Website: home-depot
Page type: receipt
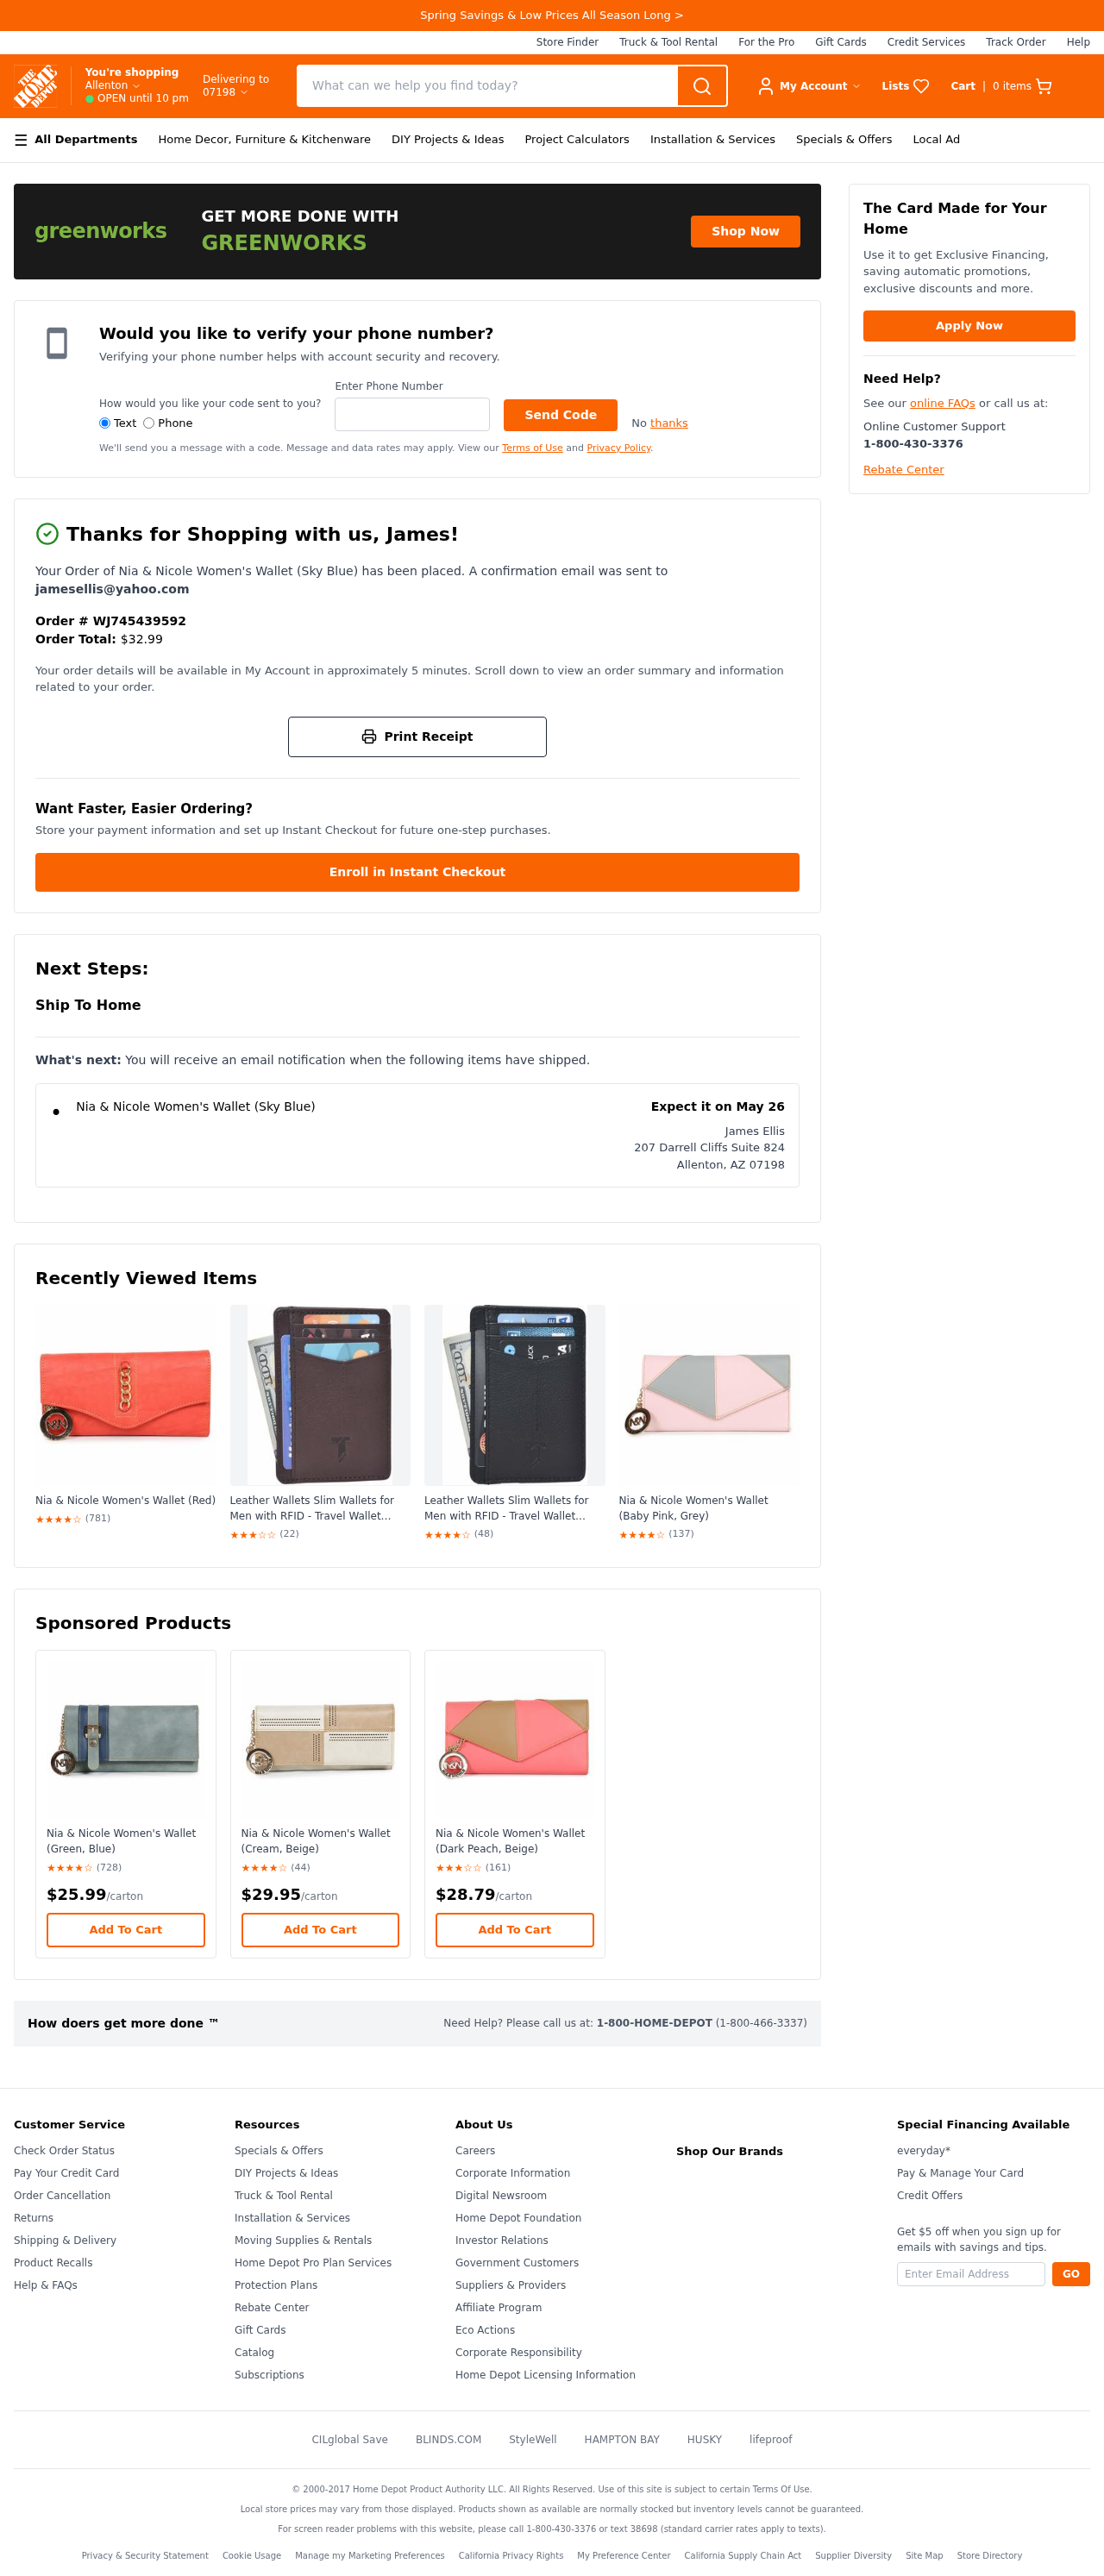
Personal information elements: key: PII_CITY
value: Allenton
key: PII_CITY_STATE_ZIP
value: Allenton, AZ 07198
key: PII_EMAIL
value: jamesellis@yahoo.com
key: PII_FIRSTNAME
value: James
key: PII_FULLNAME
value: James Ellis
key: PII_PHONE
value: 8704214914
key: PII_POSTCODE
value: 07198
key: PII_STREET
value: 207 Darrell Cliffs Suite 824
Product elements: key: PRODUCT1_NAME
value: Nia & Nicole Women's Wallet (Sky Blue)
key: PRODUCT2_NAME
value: Nia & Nicole Women's Wallet (Red)
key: PRODUCT2_RATING
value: ★★★★☆
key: PRODUCT2_NUM_RATINGS
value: (781)
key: PRODUCT3_NAME
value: Leather Wallets Slim Wallets for Men with RFID - Travel Wallet Wallets for Men RFID Blocking Front P
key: PRODUCT3_RATING
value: ★★★☆☆
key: PRODUCT3_NUM_RATINGS
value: (22)
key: PRODUCT4_NAME
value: Leather Wallets Slim Wallets for Men with RFID - Travel Wallet Wallets for Men RFID Blocking Front P
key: PRODUCT4_RATING
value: ★★★★☆
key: PRODUCT4_NUM_RATINGS
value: (48)
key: PRODUCT5_NAME
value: Nia & Nicole Women's Wallet (Baby Pink, Grey)
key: PRODUCT5_RATING
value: ★★★★☆
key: PRODUCT5_NUM_RATINGS
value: (137)
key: PRODUCT6_NAME
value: Nia & Nicole Women's Wallet (Green, Blue)
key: PRODUCT6_RATING
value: ★★★★☆
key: PRODUCT6_NUM_RATINGS
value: (728)
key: PRODUCT6_PRICE
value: $25.99
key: PRODUCT7_NAME
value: Nia & Nicole Women's Wallet (Cream, Beige)
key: PRODUCT7_RATING
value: ★★★★☆
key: PRODUCT7_NUM_RATINGS
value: (44)
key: PRODUCT7_PRICE
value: $29.95
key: PRODUCT8_NAME
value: Nia & Nicole Women's Wallet (Dark Peach, Beige)
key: PRODUCT8_RATING
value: ★★★☆☆
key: PRODUCT8_NUM_RATINGS
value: (161)
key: PRODUCT8_PRICE
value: $28.79
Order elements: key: ORDER_NUM_ITEMS
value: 0
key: ORDER_ID
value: WJ745439592
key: ORDER_TOTAL
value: $32.99
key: ORDER_DELIVERY_DATE
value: Expect it on May 26